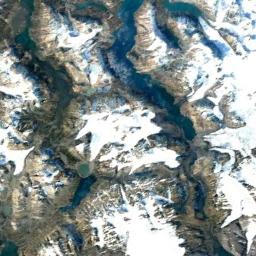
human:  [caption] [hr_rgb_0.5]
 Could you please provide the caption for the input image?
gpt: Only the peaks of the snow-capped mountains are covered with snow .

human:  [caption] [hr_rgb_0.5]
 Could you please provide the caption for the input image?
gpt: The snow berg is next to the lake .

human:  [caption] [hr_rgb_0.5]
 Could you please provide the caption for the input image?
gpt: The snowberg is partly covered with snow and ice and some fiords are in the snowberg .

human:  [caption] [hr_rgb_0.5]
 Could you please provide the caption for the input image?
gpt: There is snow on the part of the snowberg .

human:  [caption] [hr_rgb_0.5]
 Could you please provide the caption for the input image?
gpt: There are much snow and two rivers on the snowberg .